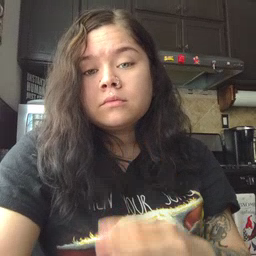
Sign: stuck